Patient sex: M
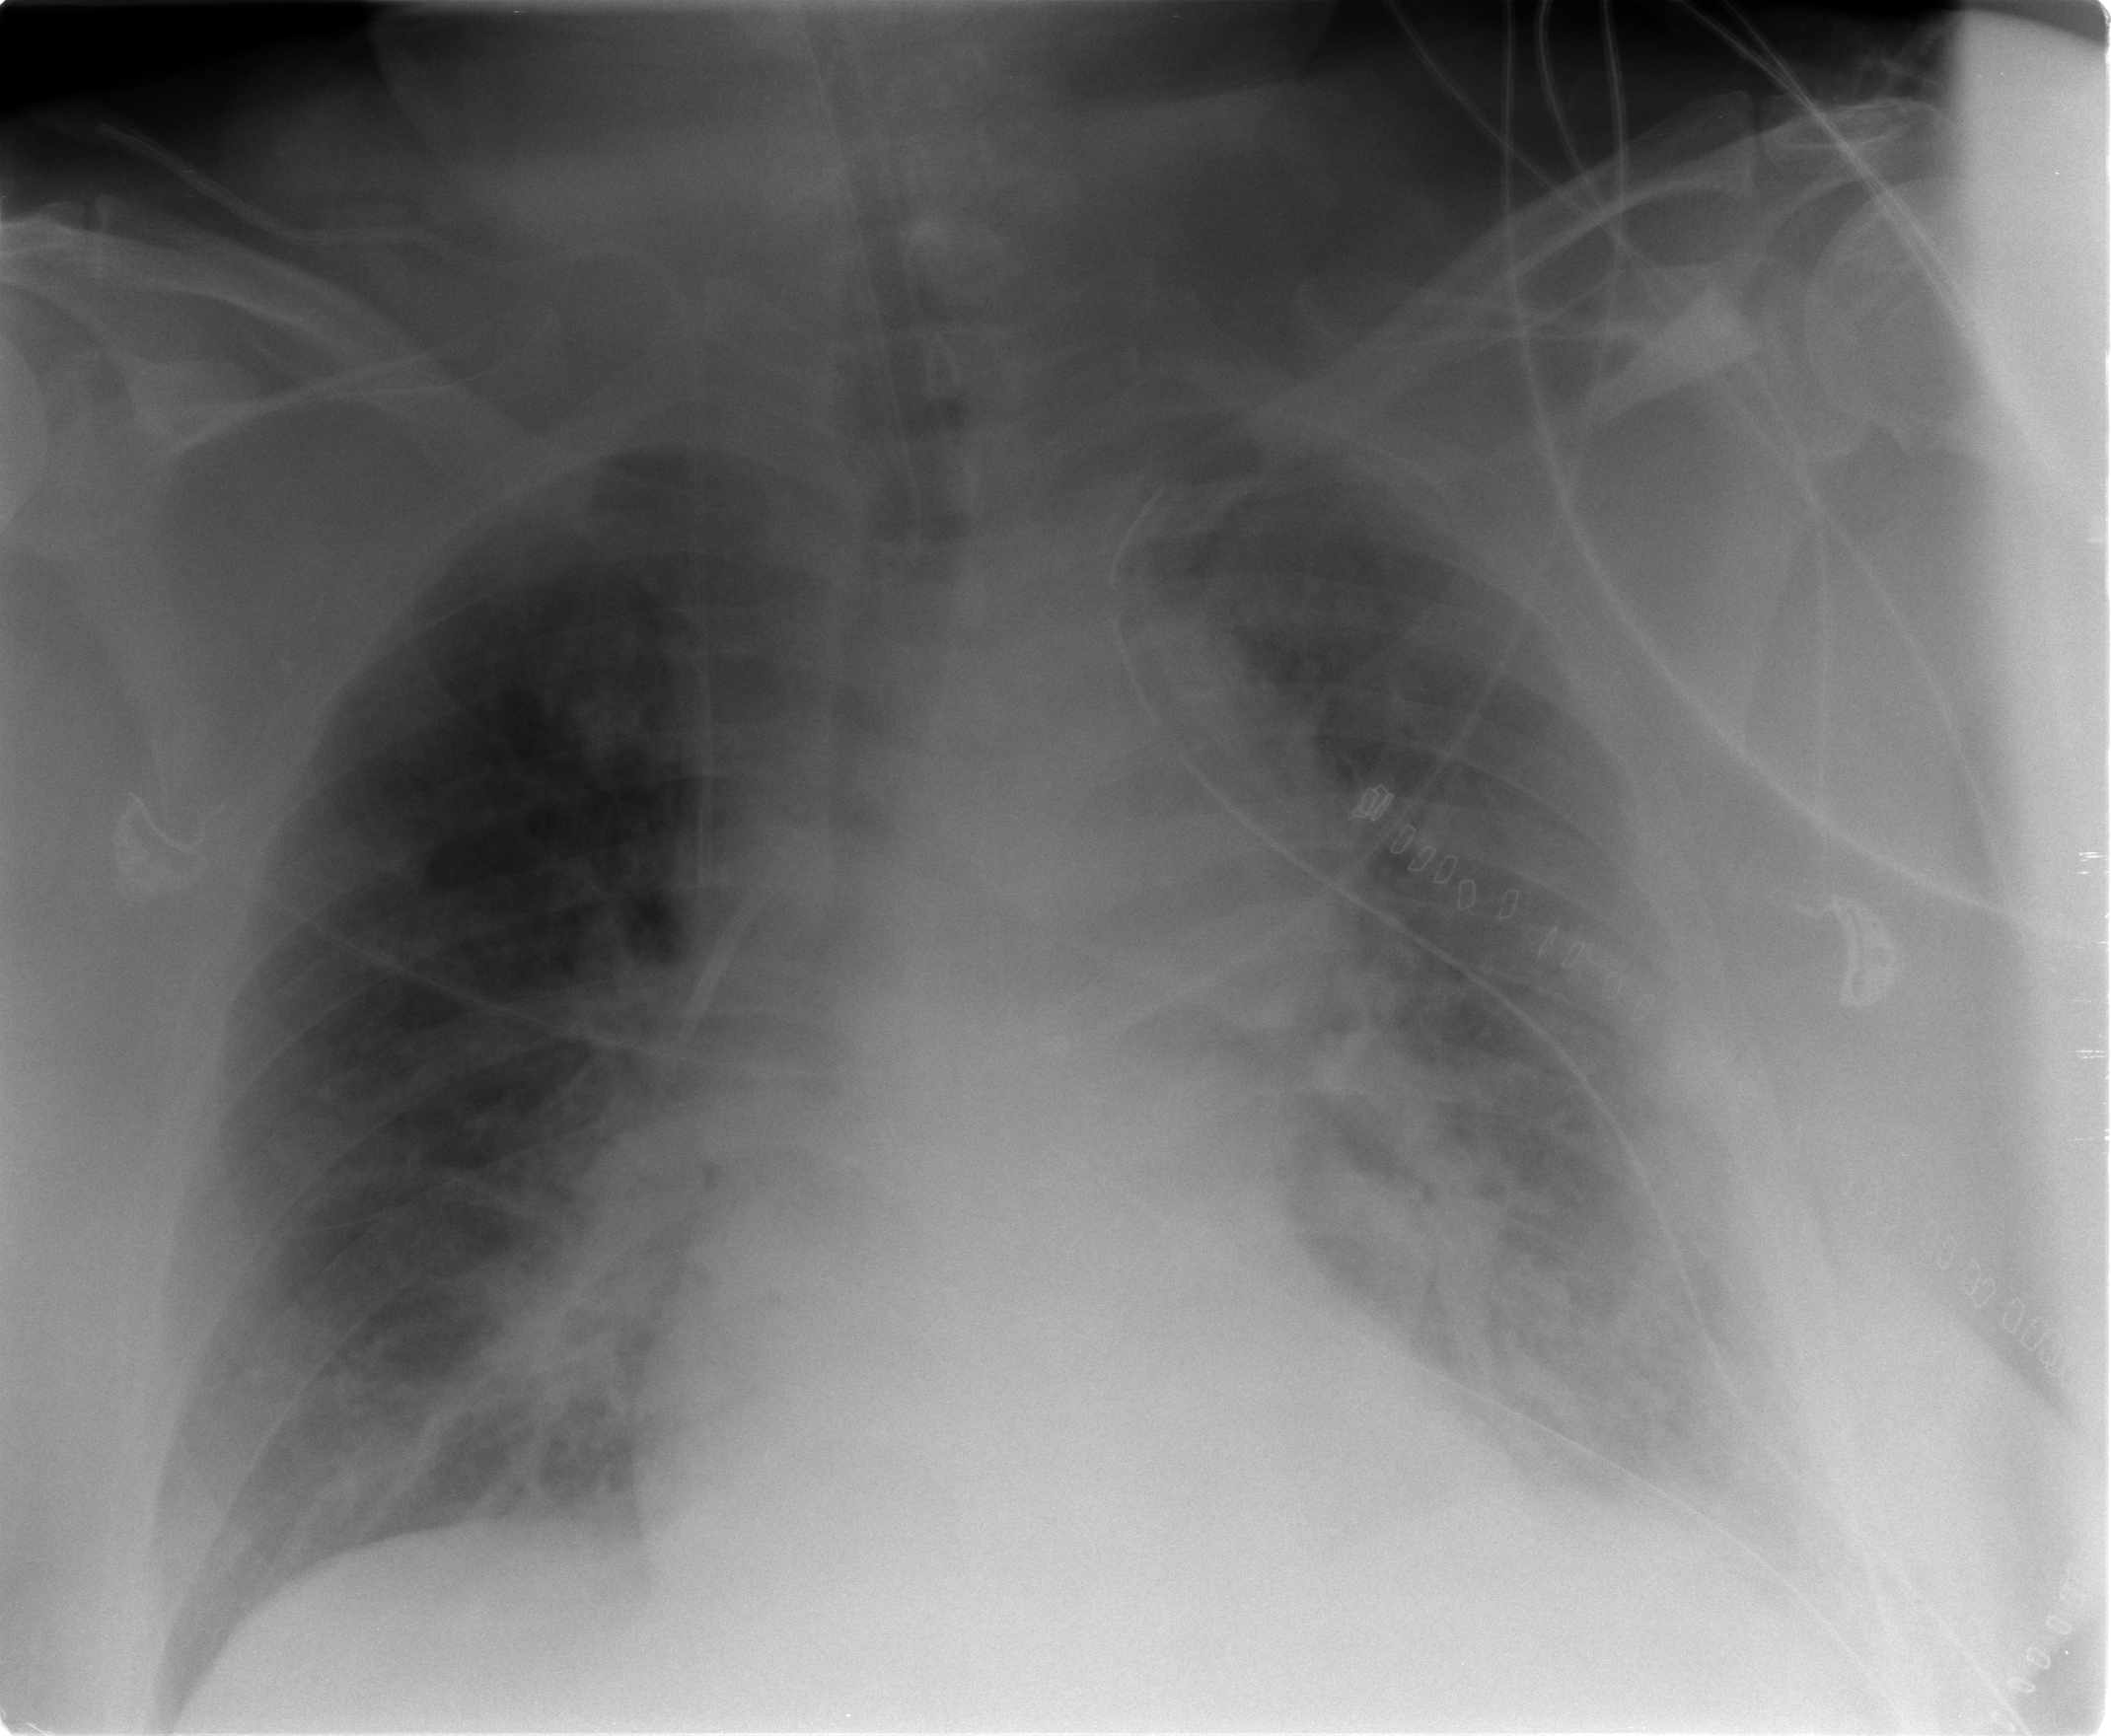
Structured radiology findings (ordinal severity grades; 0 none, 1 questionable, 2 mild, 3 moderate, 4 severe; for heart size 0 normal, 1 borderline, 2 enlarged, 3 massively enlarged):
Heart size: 2
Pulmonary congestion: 2
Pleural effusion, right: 0
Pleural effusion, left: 1
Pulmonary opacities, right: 2
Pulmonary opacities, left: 3
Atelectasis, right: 2
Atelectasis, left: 3